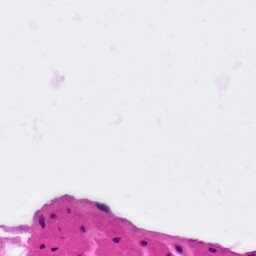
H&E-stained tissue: Pancreatic